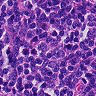
Metastatic tissue present: no